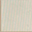
Piece: xx